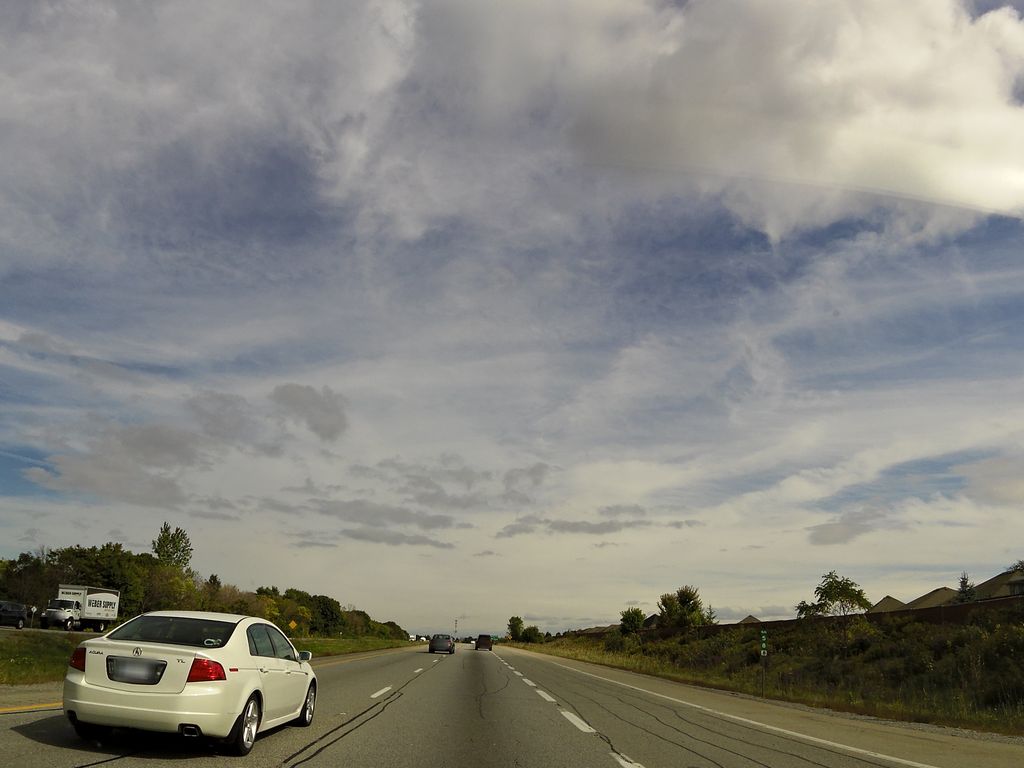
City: hamilton